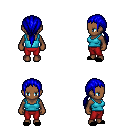
a pixel art fantasy rpg character, female body template, human, dark skin, teal pirate shirt, red pants, blue ponytail hairstyle, black slippers, four views (front, back, left, right), 2x2 character sprite sheet, small pixel art, hard edges, no anti-aliasing